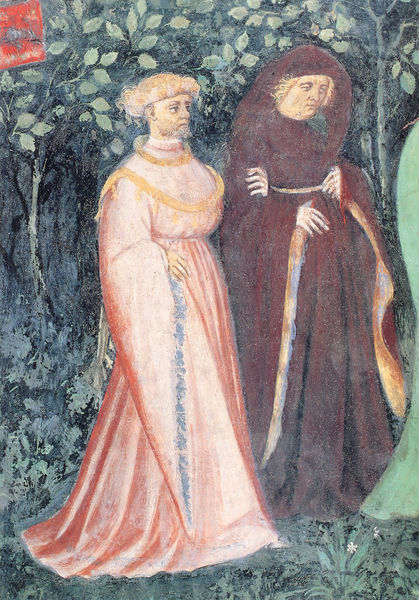
Titel: Il ciclo dei Mesi (Monatskreis)
Künstler: Meister Wenzeslaus
Standort: Trient, Torre Aquila (EU - I)
Schlagwörter: baum, blätter, gemälde, mann, bäume, grün, menschen, braun, kleid, männer, gras, gürtel, park, rot, bart, blond, arm, bibel, ärmel, hände, busch, kirche, gewand, gold, kutte, mantel, gewänder, paar, locken, rosa, wald, engel, garten, zwei, wandmalerei, kloster, orden, jesus, mittelalter, mönch, mönche, prozession, kutten, gestrüpp, turban, kapuze, abt, zwei menschen, eingehakt, getrüpp, e, ärmeö